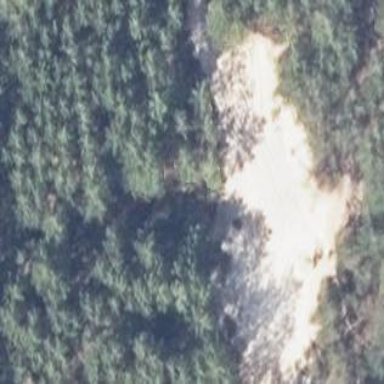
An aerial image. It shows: Natural area covered with sand.